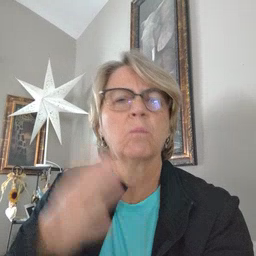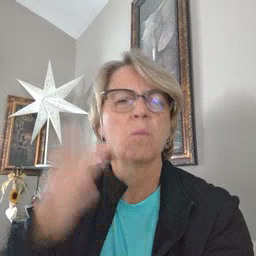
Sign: milk